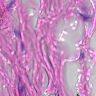
Metastatic tissue present: no